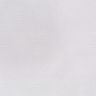
Metastatic tissue present: no